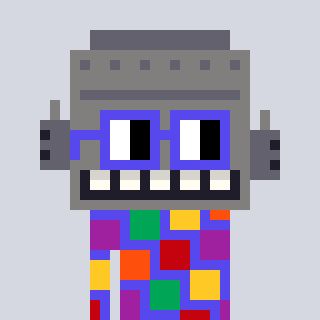
a pixel art character with square blue glasses, a robot-shaped head and a computerblue-colored body on a cool background